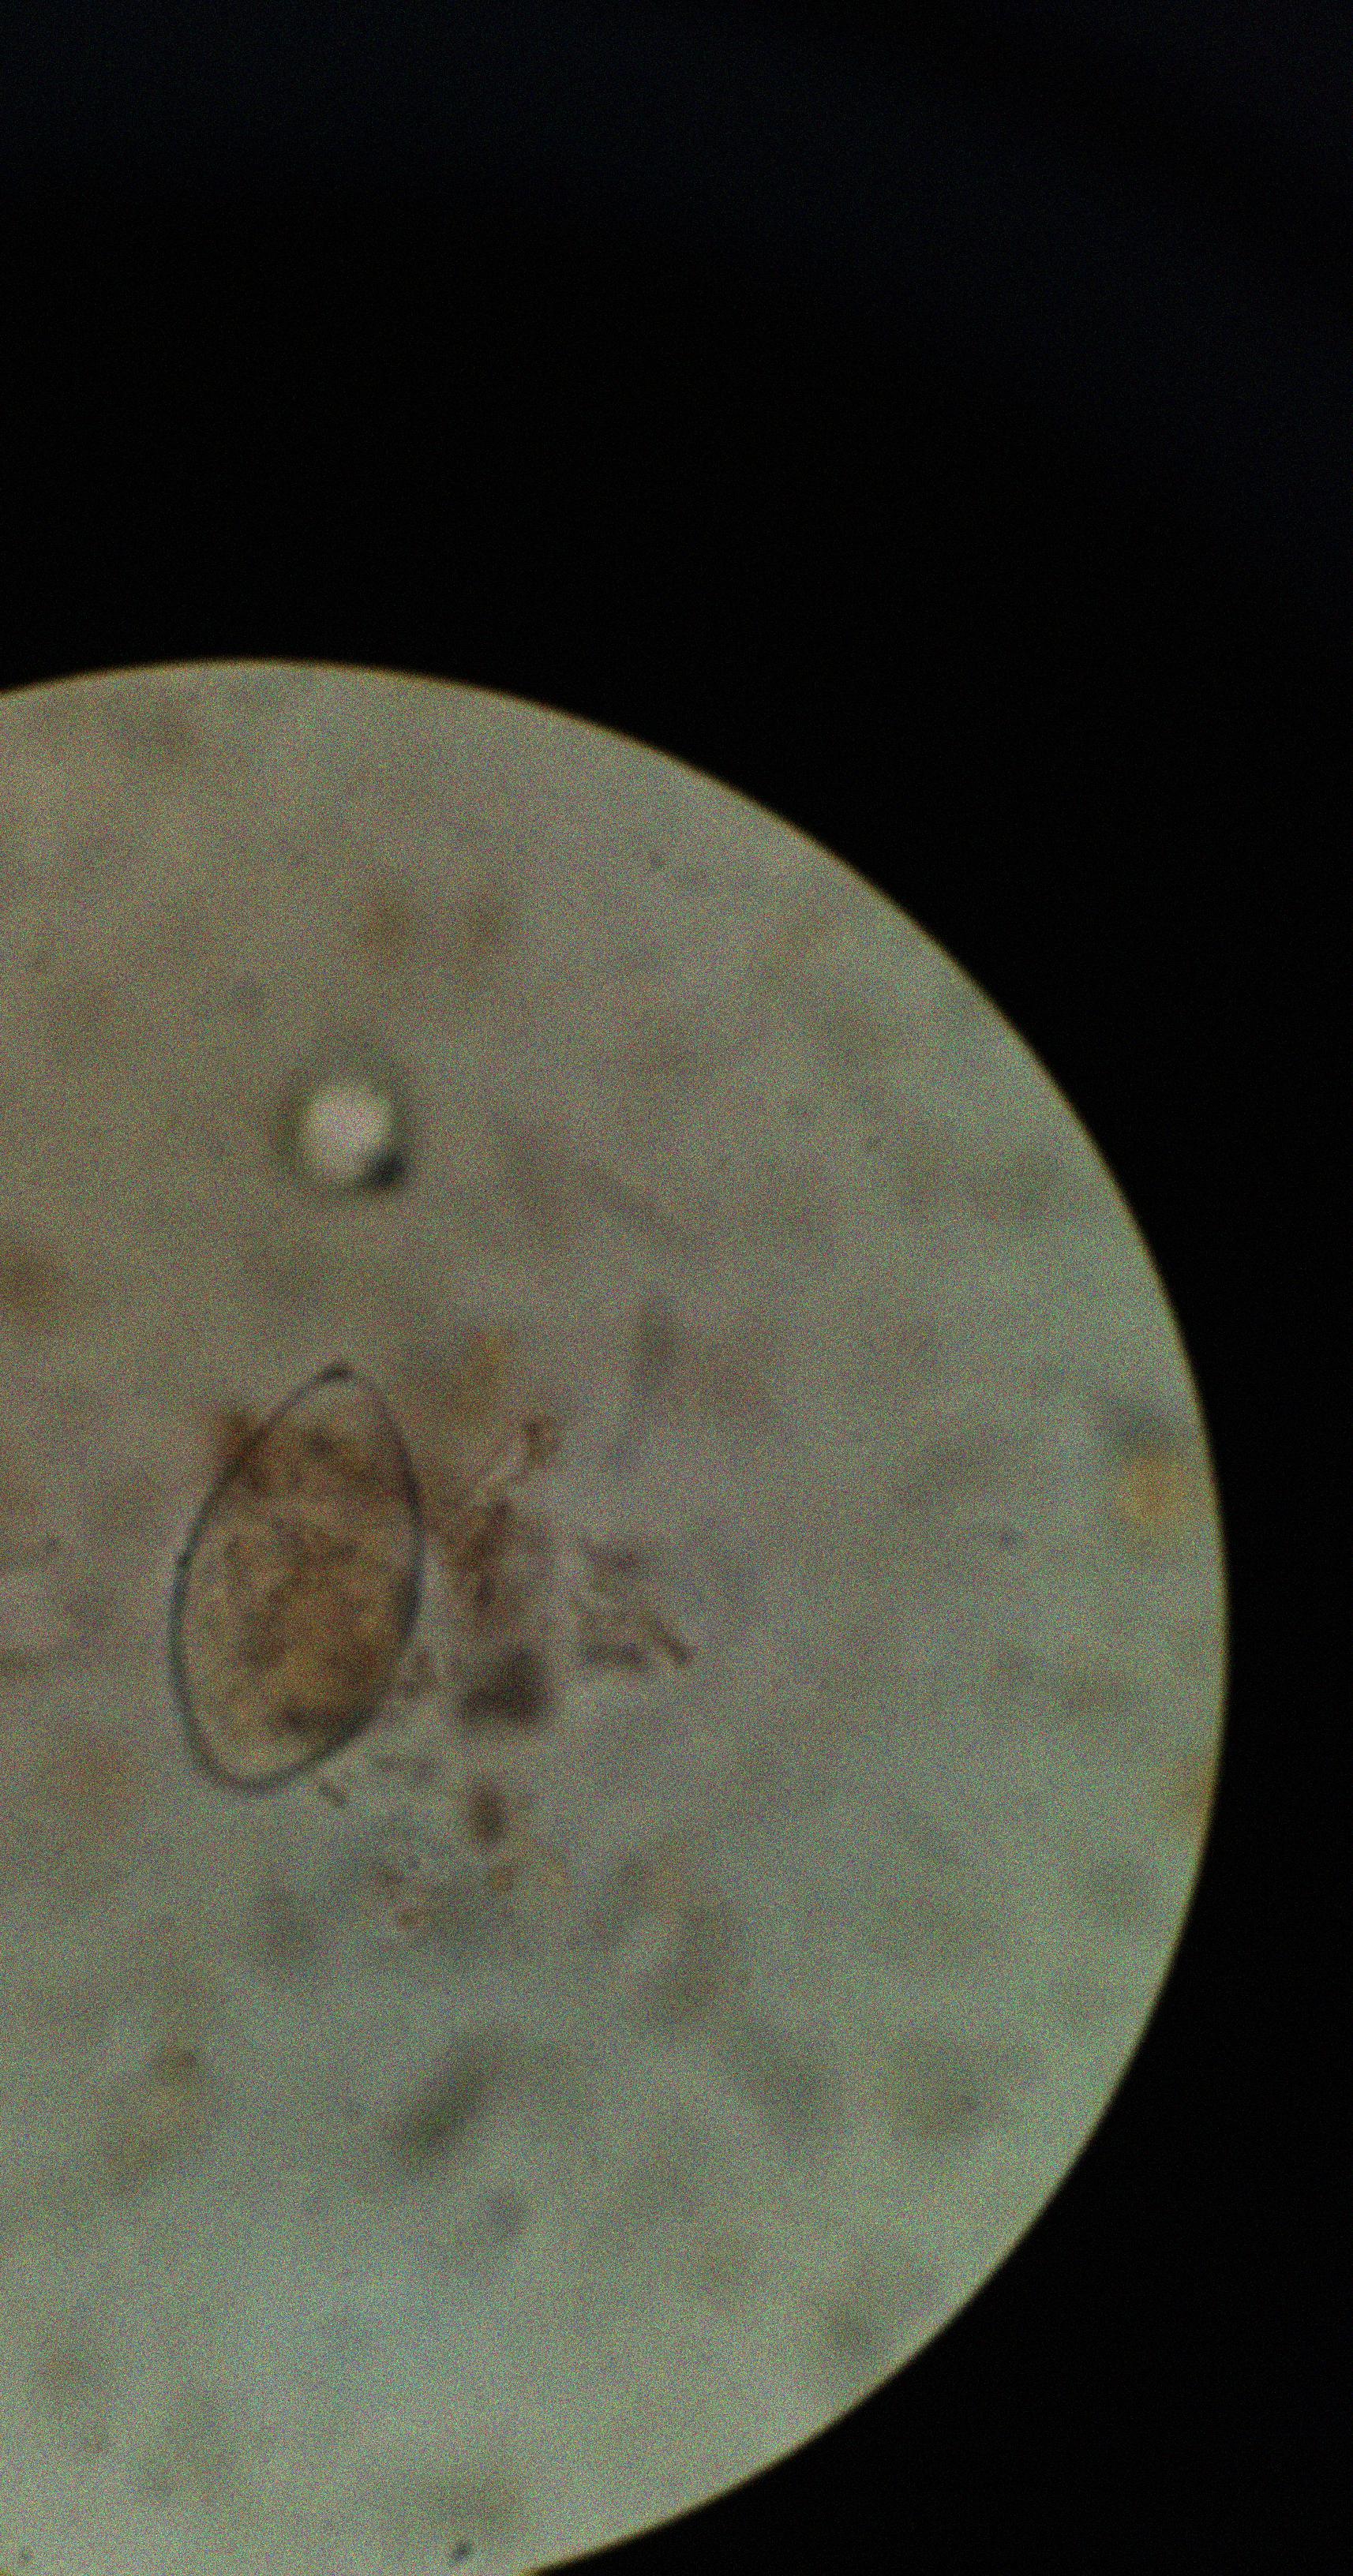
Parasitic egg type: Fasciolopsis buski